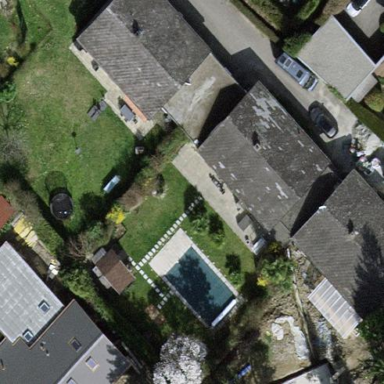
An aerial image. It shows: Garden enclosed by fence.